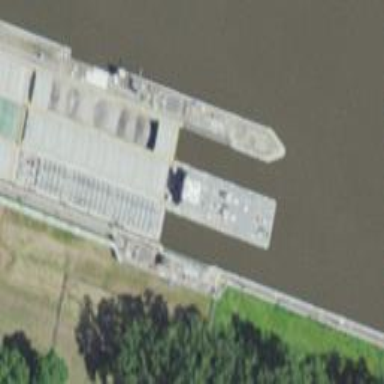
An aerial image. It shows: Lock gate on waterway.